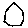
Label: hexagon